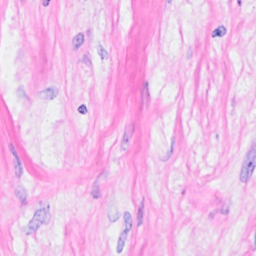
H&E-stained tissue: Breast